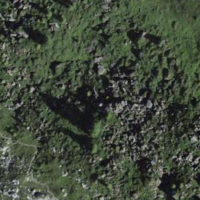
EUNIS habitat code: 48
Species observed at this site:
Dryas octopetala